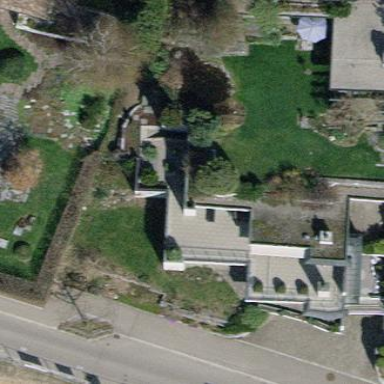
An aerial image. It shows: Terrace building.